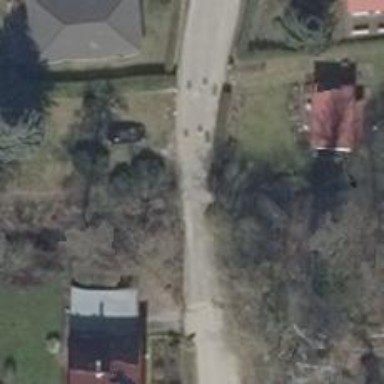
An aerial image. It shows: Residential road with bridge.